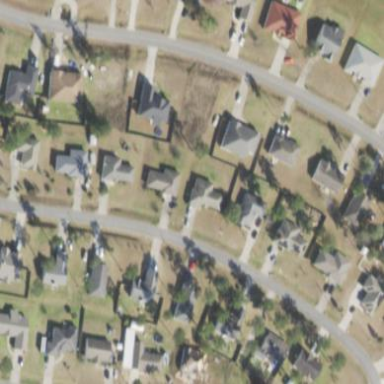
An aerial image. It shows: This residential area consists of single-family homes.